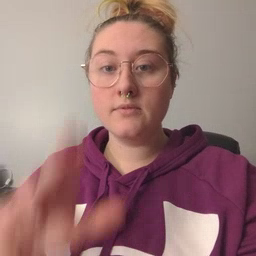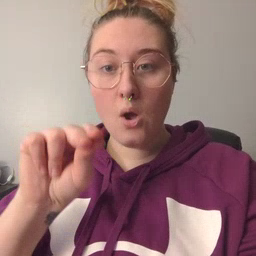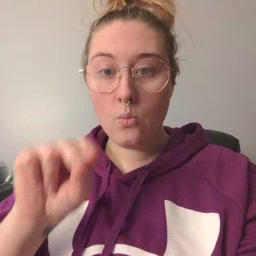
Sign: no